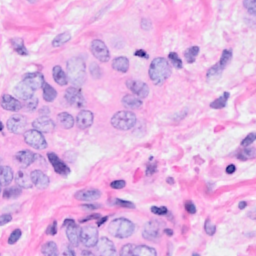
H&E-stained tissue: Breast